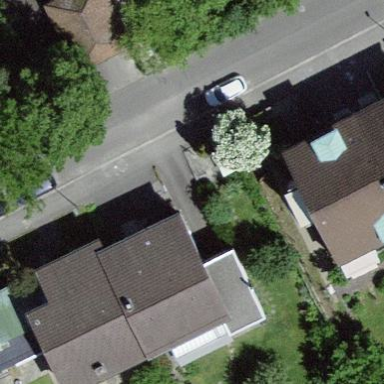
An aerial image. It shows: Terrace building.